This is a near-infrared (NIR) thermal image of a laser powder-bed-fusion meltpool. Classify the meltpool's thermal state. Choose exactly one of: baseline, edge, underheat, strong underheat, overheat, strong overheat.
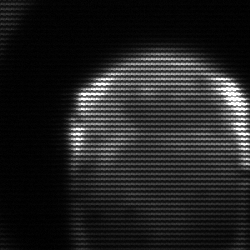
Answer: edge